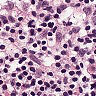
Metastatic tissue present: no